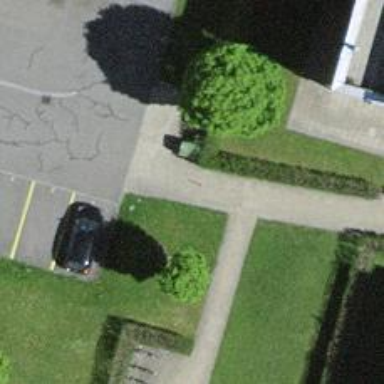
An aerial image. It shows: Bollard barrier.